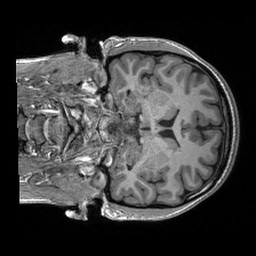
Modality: T1w
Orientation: coronal
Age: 21
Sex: female
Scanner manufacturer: siemens
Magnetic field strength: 3 T
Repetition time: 2.4 s
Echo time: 0.00191 s